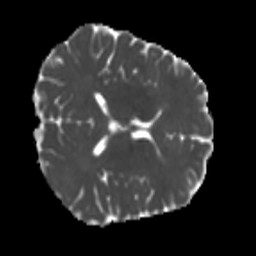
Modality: MD
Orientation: axial
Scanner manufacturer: siemens
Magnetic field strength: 3 T
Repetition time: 4 s
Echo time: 0.0594 s